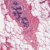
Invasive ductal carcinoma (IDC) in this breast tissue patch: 0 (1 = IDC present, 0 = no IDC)